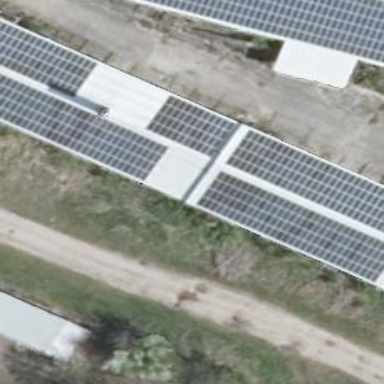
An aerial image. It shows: Solar photovoltaic panel generator producing electricity in small installation.